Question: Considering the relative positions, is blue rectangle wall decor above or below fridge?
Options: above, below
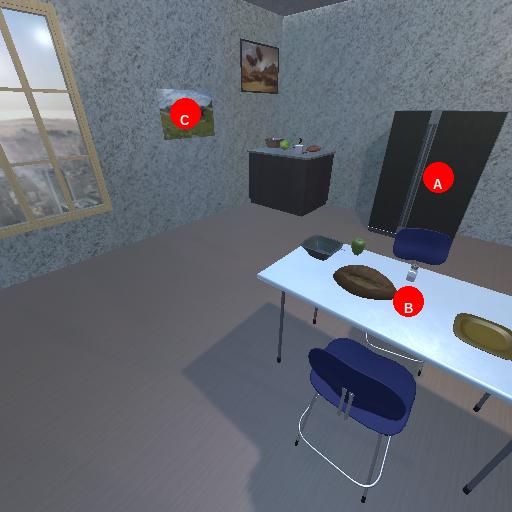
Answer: above